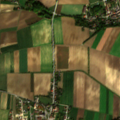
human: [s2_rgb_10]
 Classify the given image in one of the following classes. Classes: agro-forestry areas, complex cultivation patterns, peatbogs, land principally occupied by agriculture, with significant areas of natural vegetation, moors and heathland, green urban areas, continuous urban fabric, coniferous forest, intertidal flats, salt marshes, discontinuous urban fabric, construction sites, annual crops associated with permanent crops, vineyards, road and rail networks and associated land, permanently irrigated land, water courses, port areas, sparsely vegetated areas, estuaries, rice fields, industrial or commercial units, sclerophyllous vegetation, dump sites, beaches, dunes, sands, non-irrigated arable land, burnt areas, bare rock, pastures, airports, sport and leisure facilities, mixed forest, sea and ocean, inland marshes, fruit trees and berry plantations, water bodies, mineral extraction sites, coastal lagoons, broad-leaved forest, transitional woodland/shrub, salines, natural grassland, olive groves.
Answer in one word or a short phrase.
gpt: discontinuous urban fabric, non-irrigated arable land